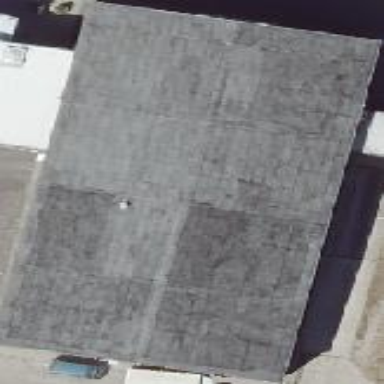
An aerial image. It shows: Gabled roof on retail building.